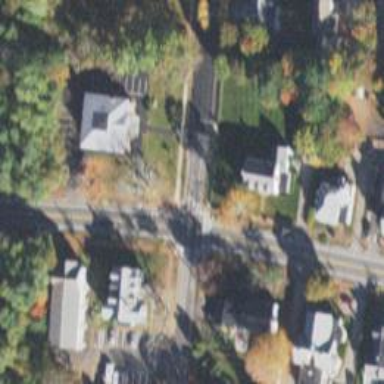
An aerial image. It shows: Road with stop sign.